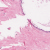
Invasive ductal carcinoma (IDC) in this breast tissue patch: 0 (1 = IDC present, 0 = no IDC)